Question:
I want a css option for this
currently i am using this css classes
'''
.a{
top:-102px;
height: 140px !important;
}
.b{
top:0px;
height: 240px !important;
}
'''
but this is opening the div from top to bottom and i want it to open from bottom to top
can Anyone please help its very important
thanks in advance
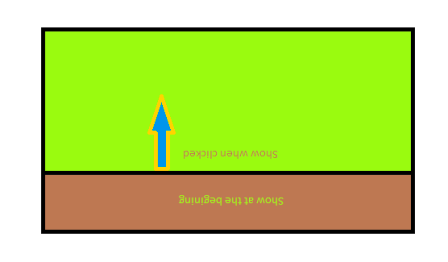
Answer: 1. You need to wrap your div in another div
2. Give the parent div position:relative
3. Give the child div position:absolute
4. Anchor the child div using bottom:0
Demo 1 uses minimal JavaScript:
- 'classList.toggle()'
Demo 2 uses only CSS:
- '<label>''<input type='checkbox'>'
# Demo 1 (Plain JavaScript)
'''
var x = document.querySelector('.x');
x.addEventListener('click', function(e) {
this.classList.toggle('b');
});
'''
'''
.y {
position: relative;
height: 240px;
width: 50px;
background: brown;
}
.x {
position: absolute;
height: 140px;
width: 50px;
background: red;
bottom: 0;
transition: height .5s ease;
}
.b {
height: 240px;
transition: height .5s ease;
}
'''
'''
<div class='y'>
<div class='x'>Click the Red</div>
</div>
'''
## Demo 2 (Pure CSS)
'''
.y {
position: relative;
height: 240px;
width: 50px;
background: brown;
}
.x {
position: absolute;
height: 140px;
width: 50px;
background: red;
bottom: 0;
transition: height .5s ease;
}
#chx {
display: none
}
#chx:checked+.y .x {
height: 240px;
transition: height .5s ease;
}
'''
'''
<input id='chx' type='checkbox'>
<div class='y'>
<label for='chx'>
<div class='x'>Click on the Red</div>
</label>
</div>
'''